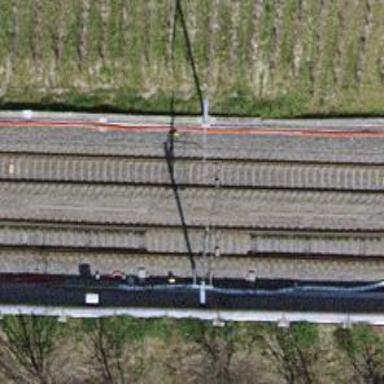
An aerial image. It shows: Railway crossover.